Chest X-ray:
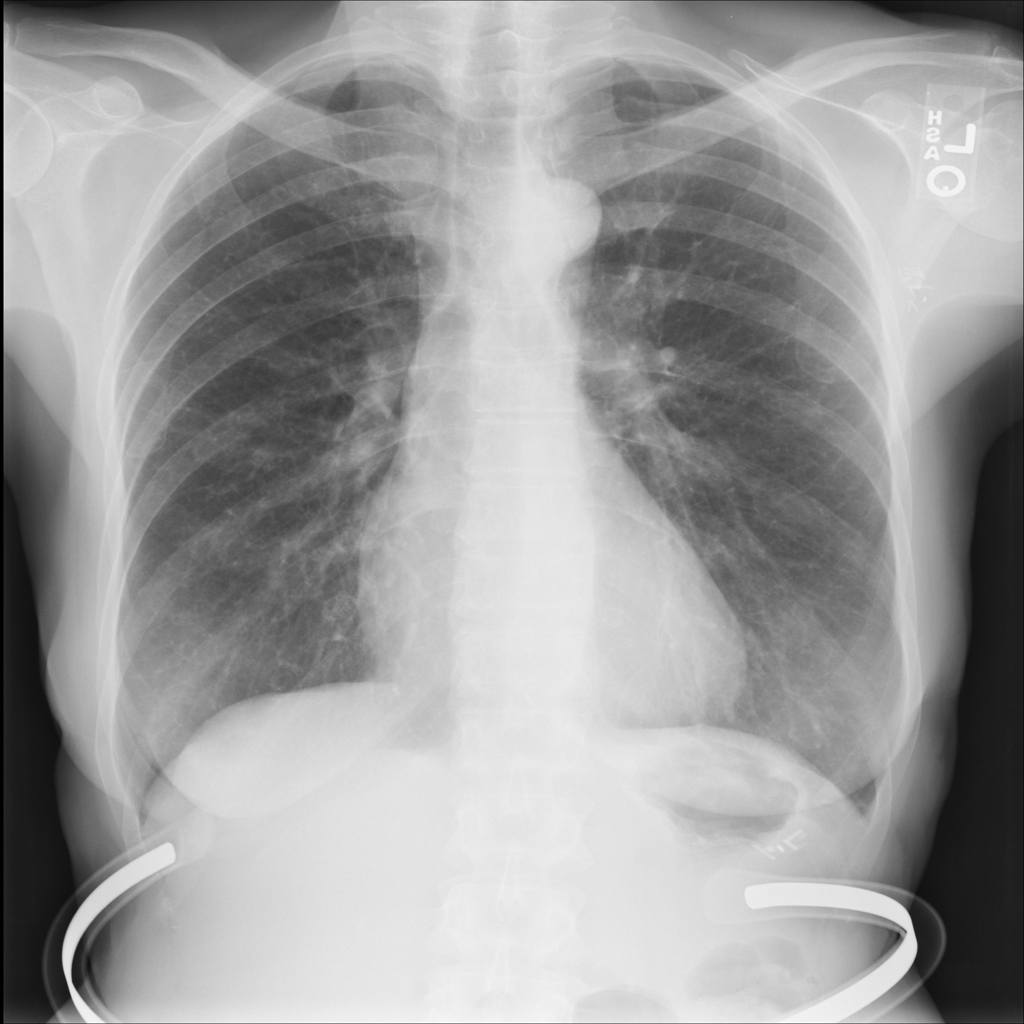
No abnormal finding: yes